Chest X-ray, PA view. Patient: 54 years old, sex M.
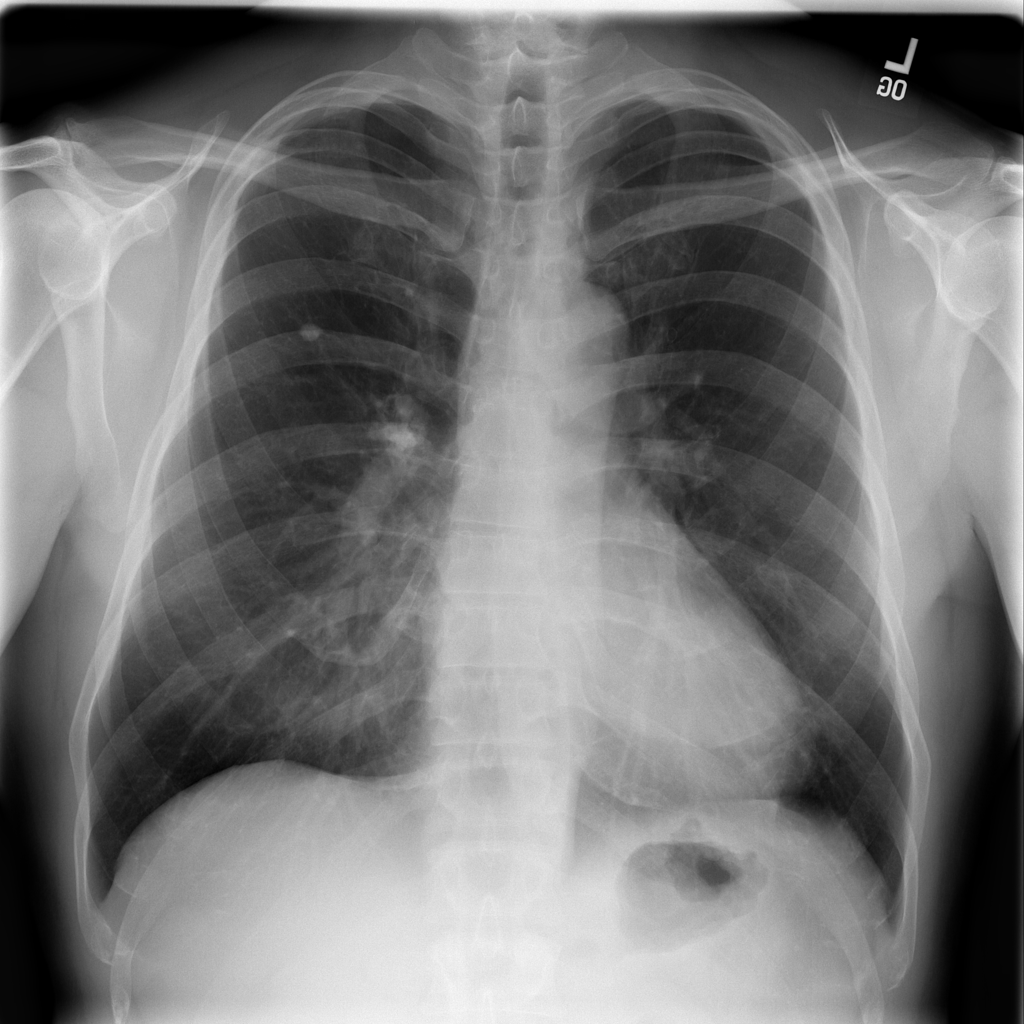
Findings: Nodule